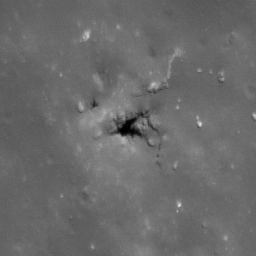
Pit: Copernicus 7
Host crater: Copernicus
Host type: impact_melt
Lunar coordinates: latitude 10.076, longitude 340.027